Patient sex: M
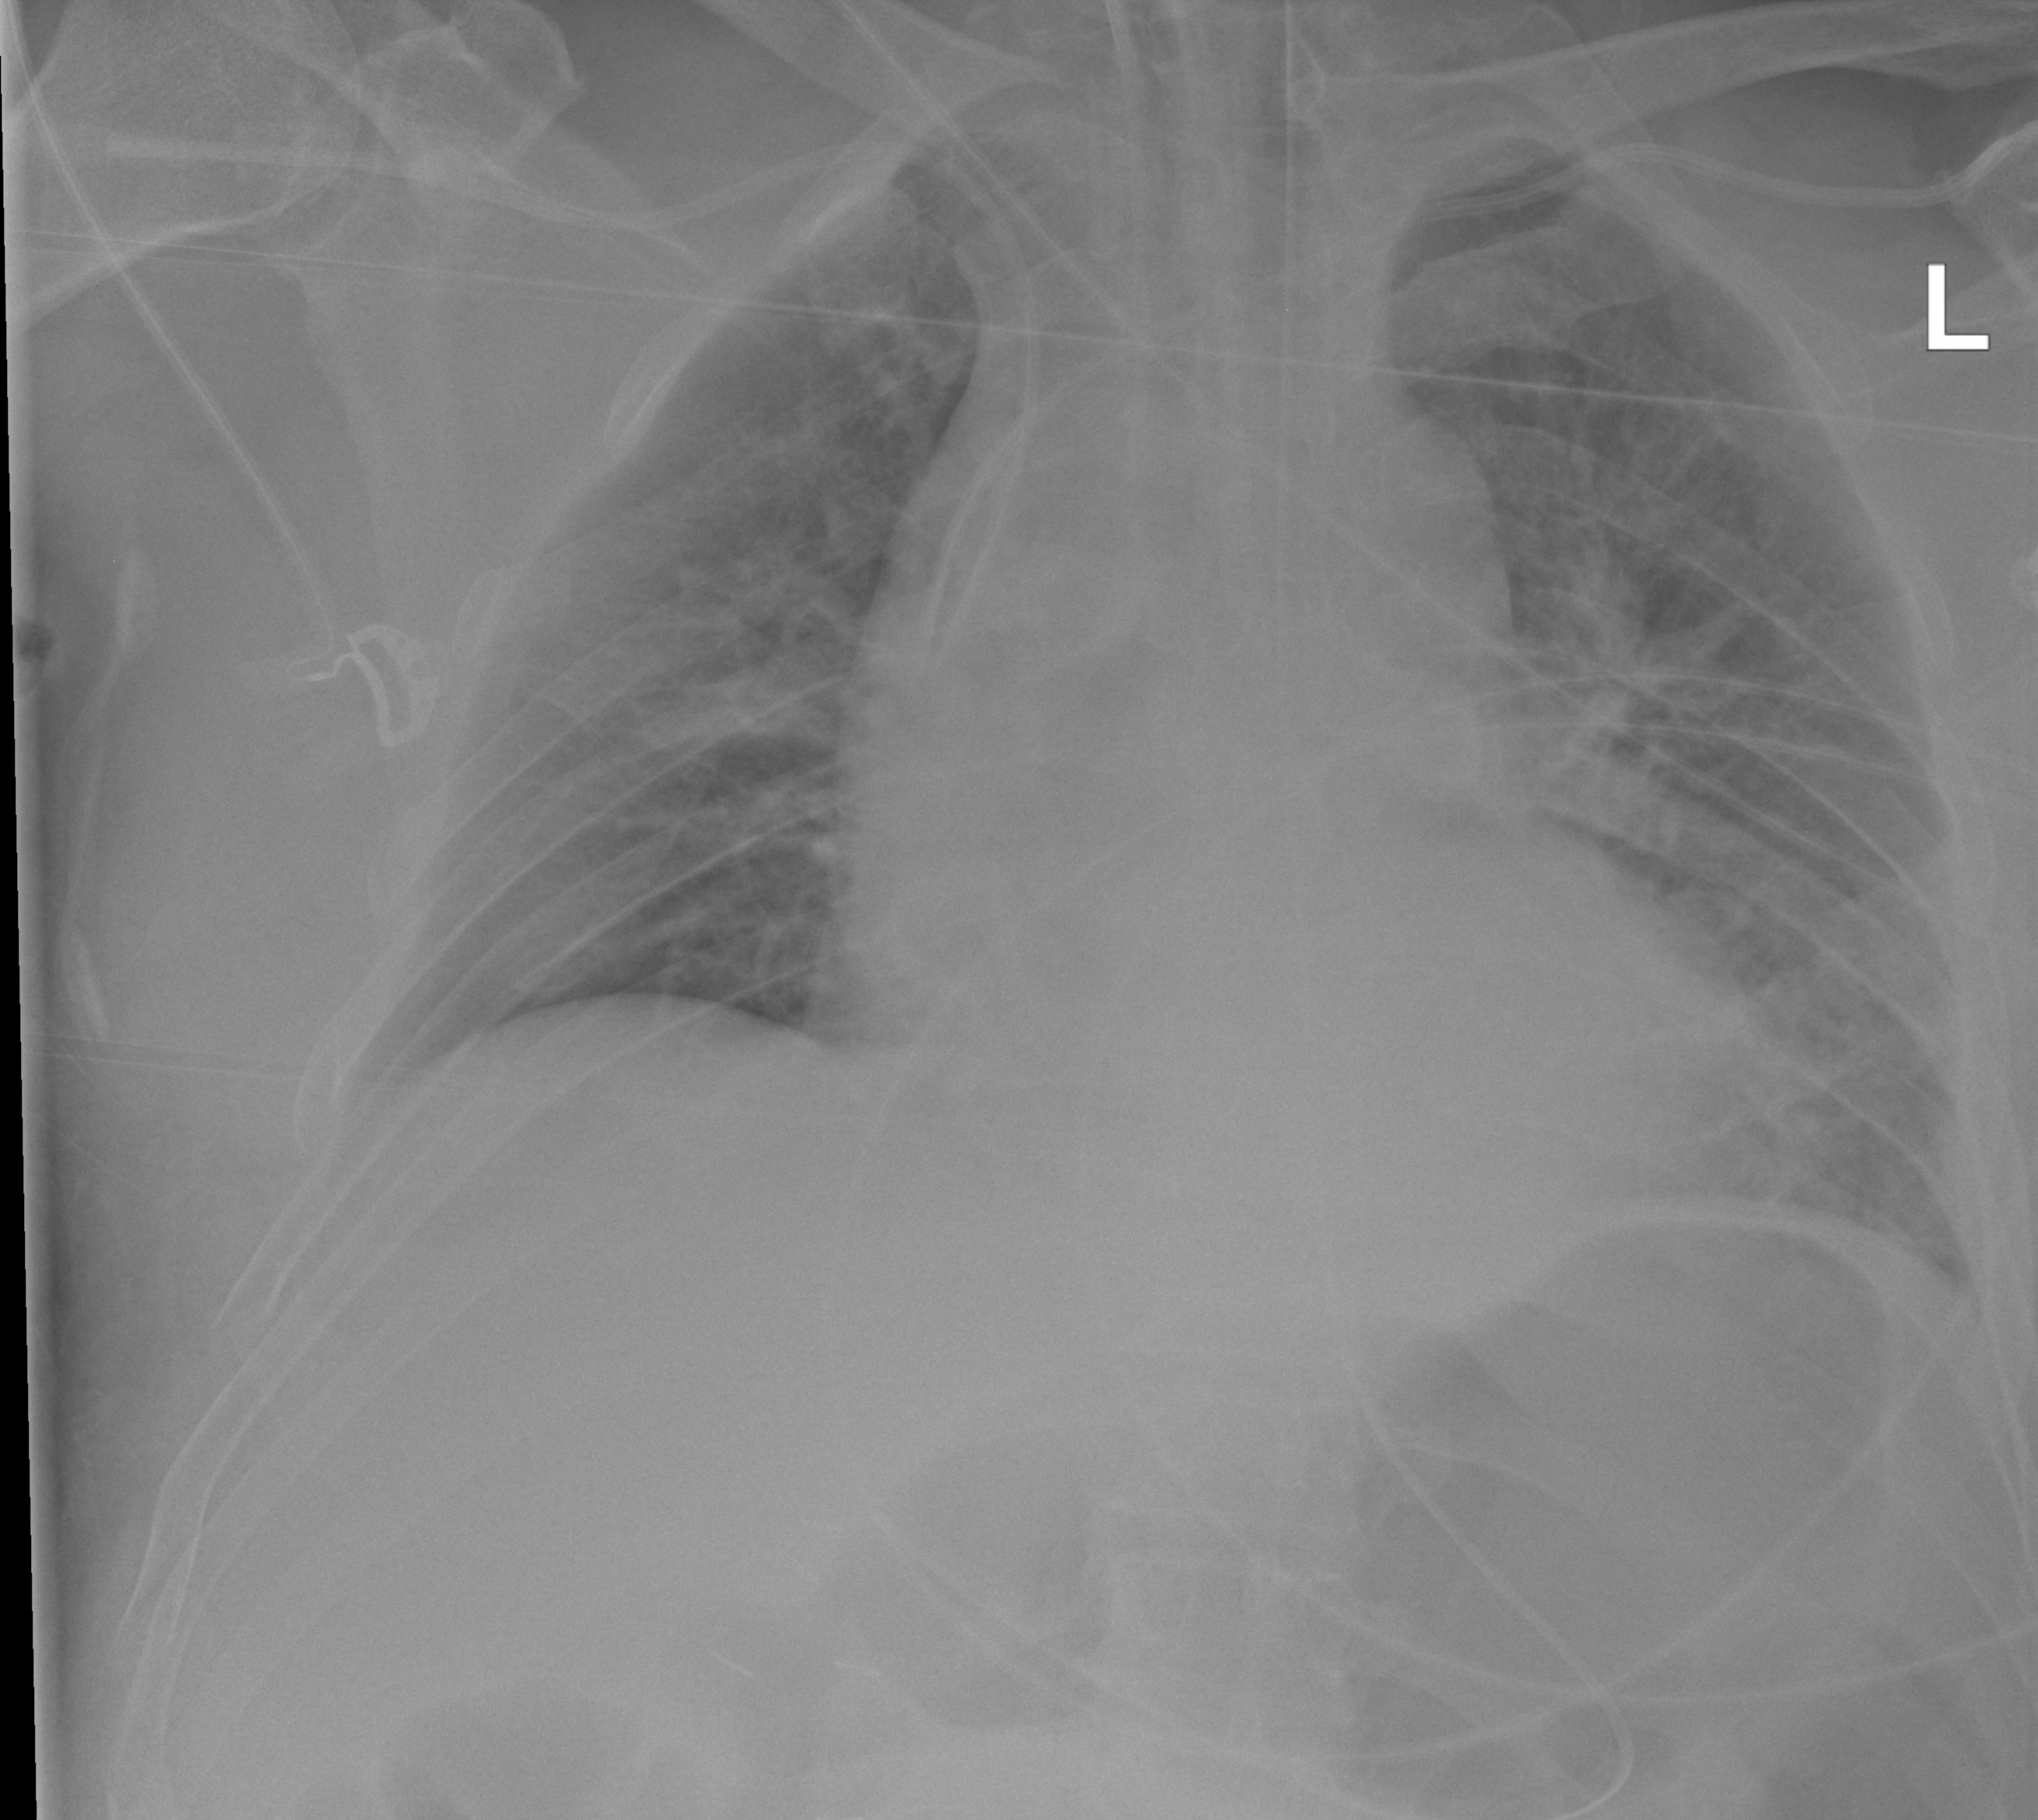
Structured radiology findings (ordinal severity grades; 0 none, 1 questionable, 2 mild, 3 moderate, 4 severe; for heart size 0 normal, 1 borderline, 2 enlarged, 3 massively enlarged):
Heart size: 1
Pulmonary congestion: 2
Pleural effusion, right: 0
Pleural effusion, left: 0
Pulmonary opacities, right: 0
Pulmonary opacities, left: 1
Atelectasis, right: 2
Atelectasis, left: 2